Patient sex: F
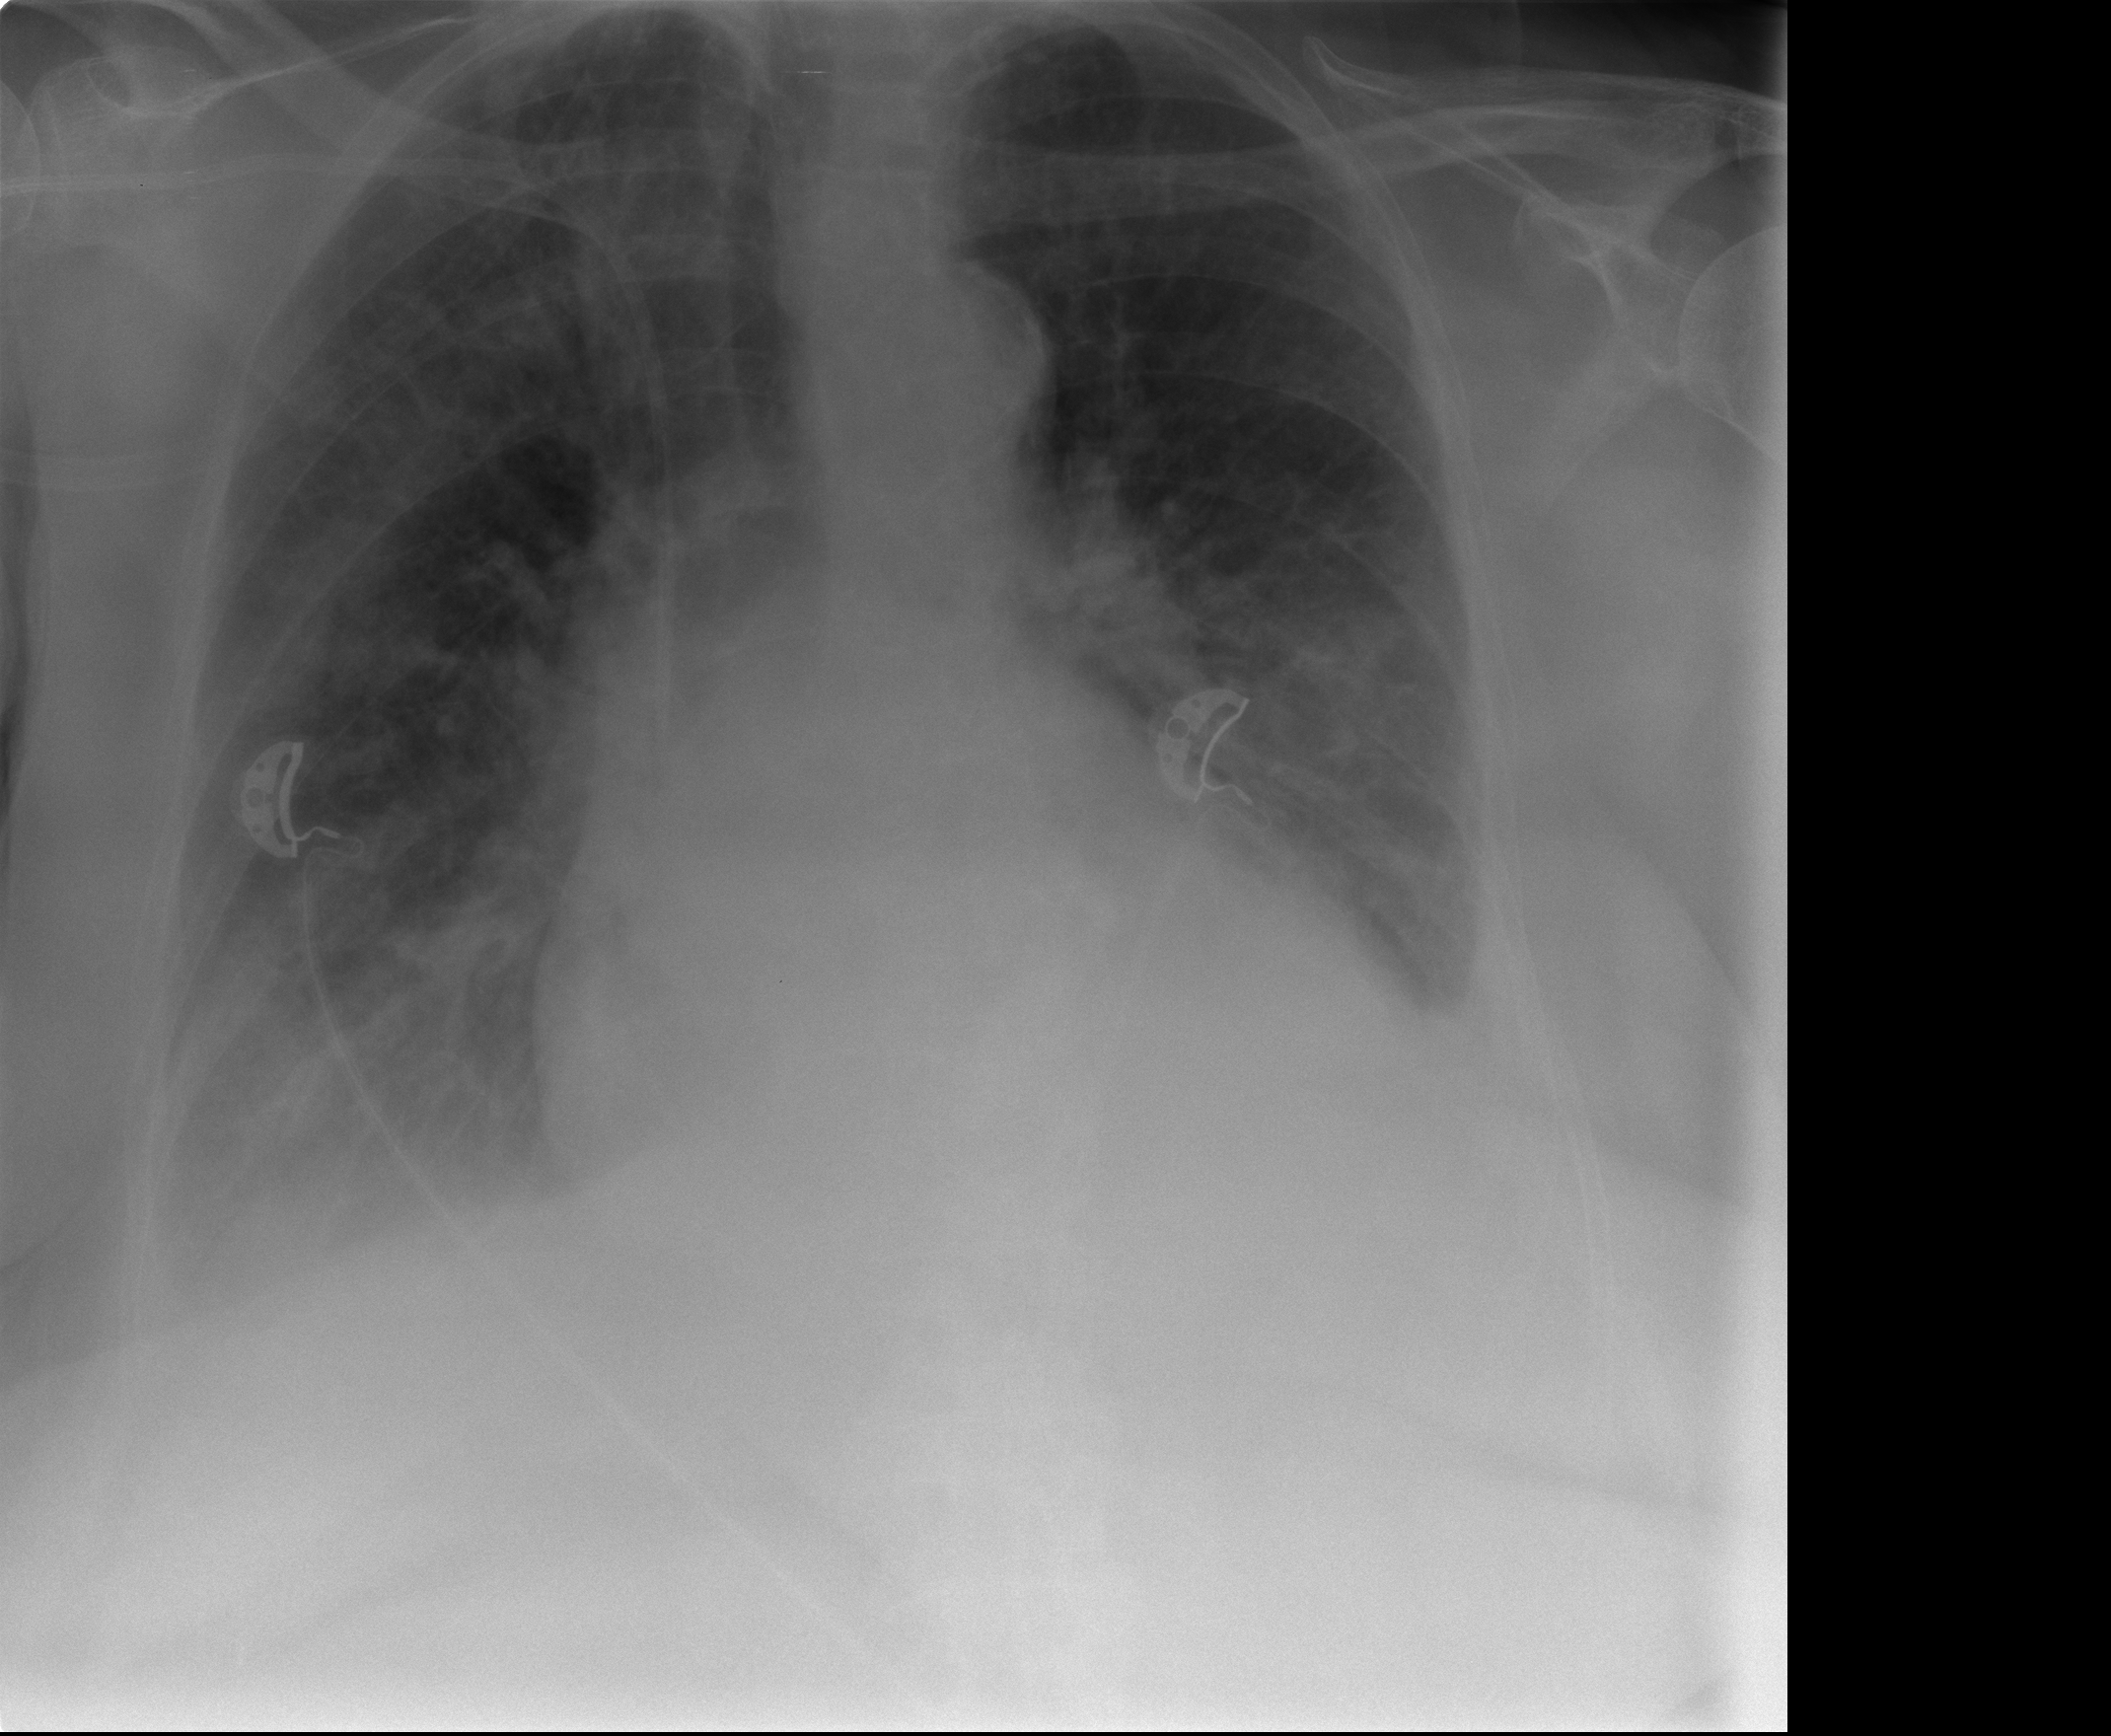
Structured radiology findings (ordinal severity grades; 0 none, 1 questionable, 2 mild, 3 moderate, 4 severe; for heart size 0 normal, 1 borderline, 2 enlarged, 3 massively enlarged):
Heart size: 2
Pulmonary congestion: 2
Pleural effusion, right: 3
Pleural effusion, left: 3
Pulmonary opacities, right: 2
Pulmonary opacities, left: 2
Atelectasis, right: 2
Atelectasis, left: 2